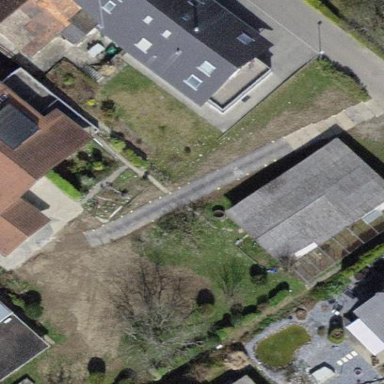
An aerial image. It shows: Shed.